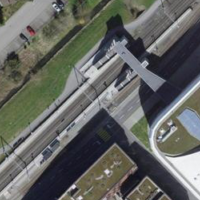
EUNIS habitat code: 57
Species observed at this site:
Rumex crispus
Barbarea vulgaris
Clematis vitalba
Dactylis glomerata